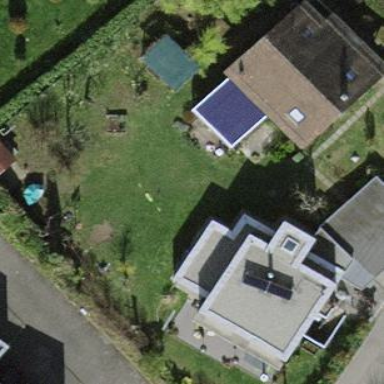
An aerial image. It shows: Garden enclosed by fence.